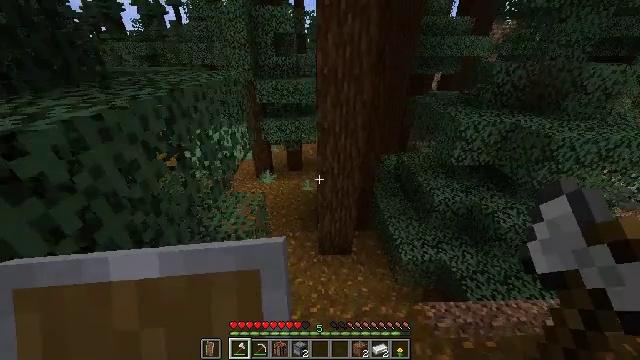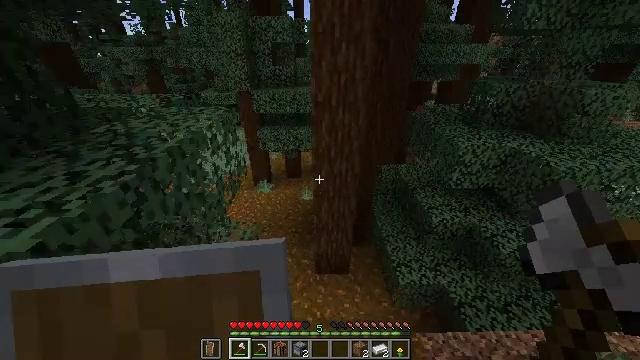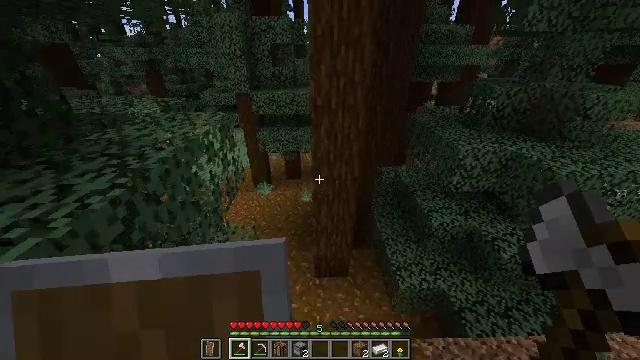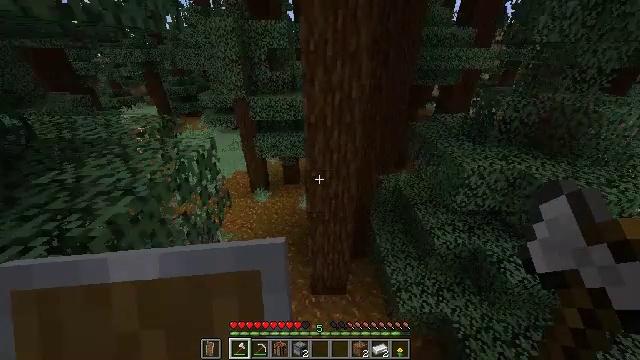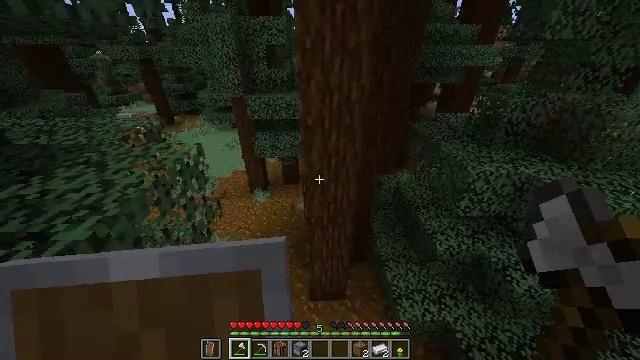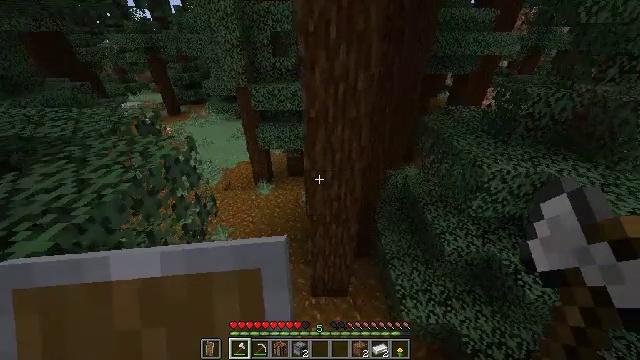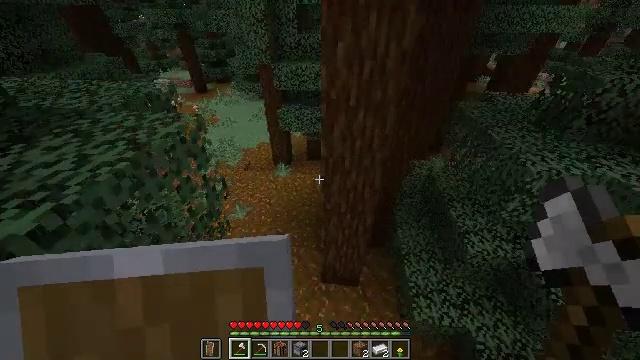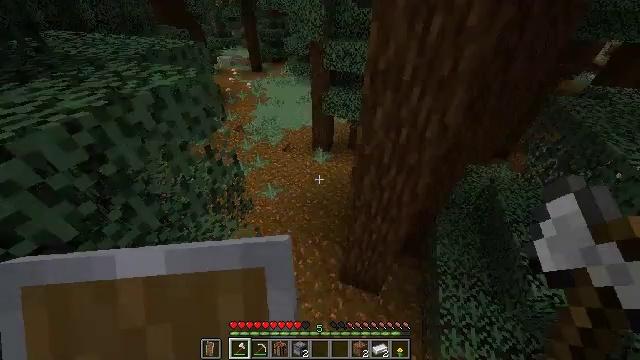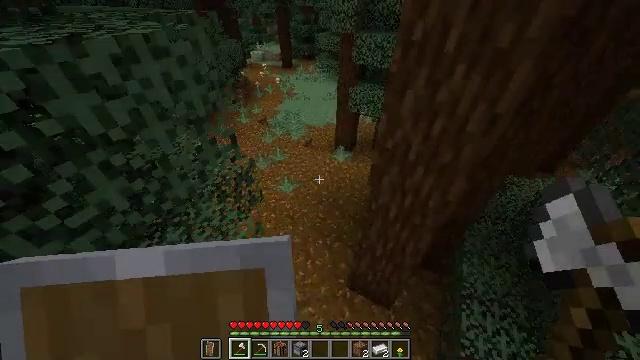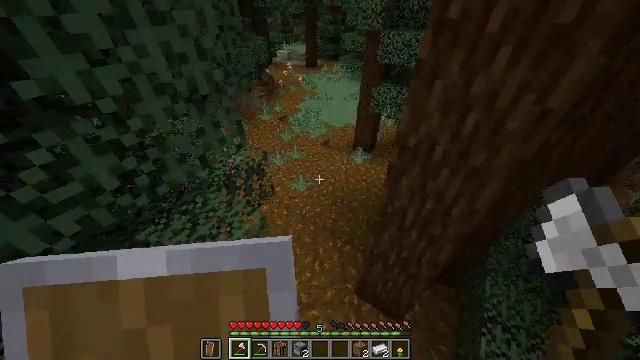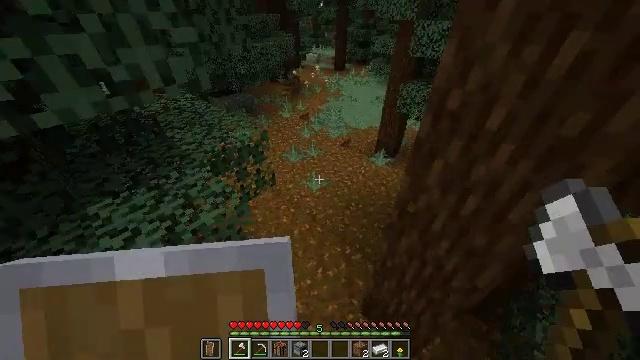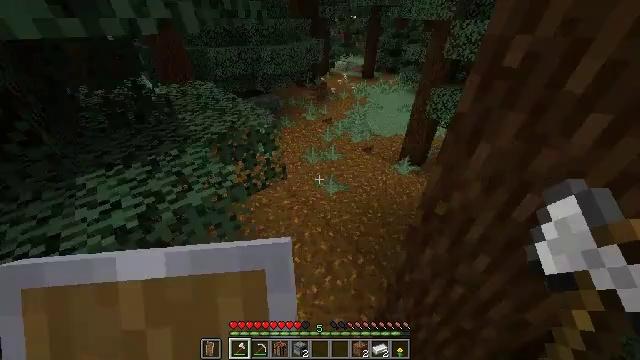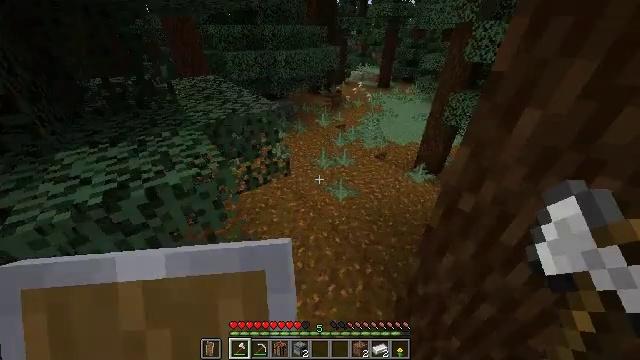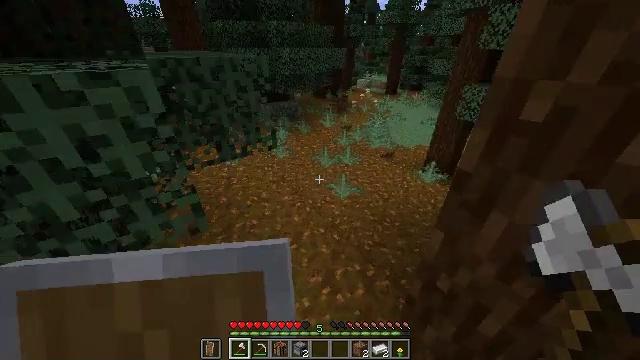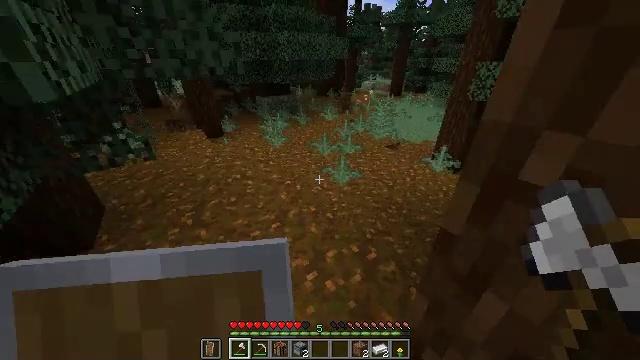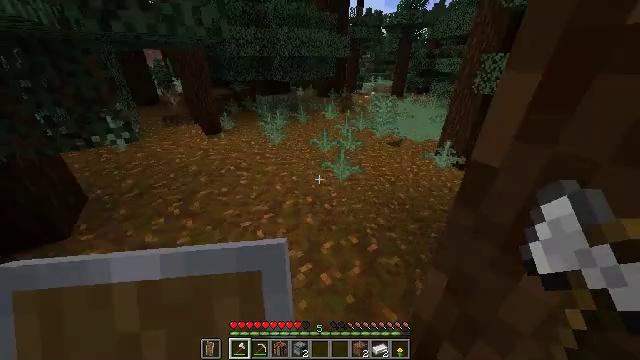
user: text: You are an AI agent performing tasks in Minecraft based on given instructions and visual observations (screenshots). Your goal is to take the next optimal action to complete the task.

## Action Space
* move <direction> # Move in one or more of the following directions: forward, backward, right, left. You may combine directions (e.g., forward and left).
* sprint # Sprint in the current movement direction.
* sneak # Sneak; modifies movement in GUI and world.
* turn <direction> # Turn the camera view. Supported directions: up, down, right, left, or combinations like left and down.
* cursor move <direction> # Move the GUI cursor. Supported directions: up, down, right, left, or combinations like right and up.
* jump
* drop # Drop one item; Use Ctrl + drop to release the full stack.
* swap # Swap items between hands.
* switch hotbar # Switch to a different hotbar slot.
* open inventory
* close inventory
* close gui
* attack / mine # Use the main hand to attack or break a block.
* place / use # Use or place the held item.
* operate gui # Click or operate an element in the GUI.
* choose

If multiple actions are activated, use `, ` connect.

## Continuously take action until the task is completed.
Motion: motion action
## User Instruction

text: Gather materials from the sweet berry bush.
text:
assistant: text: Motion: move forward, sprint, jump
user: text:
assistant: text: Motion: move forward, sprint, jump
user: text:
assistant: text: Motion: move forward, sprint, jump
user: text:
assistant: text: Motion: move forward, sprint, jump
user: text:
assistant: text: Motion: move forward, sprint, turn left and down
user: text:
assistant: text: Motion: move forward, sprint, turn left and down
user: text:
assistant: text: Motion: move forward, sprint, turn left and down
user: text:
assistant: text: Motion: move forward, sprint, turn left
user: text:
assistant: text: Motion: move forward, sprint, turn left
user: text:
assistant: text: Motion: move forward, sprint, turn left and up
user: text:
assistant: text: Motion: move forward, sprint, turn left and up, jump
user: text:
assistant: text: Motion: move forward, sprint, turn left and up, jump
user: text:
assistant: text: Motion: move forward, sprint, turn left and up, jump
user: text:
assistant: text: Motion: move forward, sprint, turn left and up, jump
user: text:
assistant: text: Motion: move forward, sprint, jump
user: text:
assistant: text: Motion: move forward, sprint, turn up, jump
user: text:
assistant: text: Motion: move forward, sprint, turn up, jump
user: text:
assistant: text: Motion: move forward, sprint, turn up, jump
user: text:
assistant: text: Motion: move forward, sprint, turn up, jump
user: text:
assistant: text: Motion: move forward, sprint, turn right and up, jump
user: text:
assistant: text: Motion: move forward, sprint, turn right and up, jump
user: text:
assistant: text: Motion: move forward, sprint, turn right, jump
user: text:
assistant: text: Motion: move forward, sprint, turn right, jump
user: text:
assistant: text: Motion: move forward, sprint, turn right, jump
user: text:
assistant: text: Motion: move forward, sprint, turn right, jump
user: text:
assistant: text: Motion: move forward, sprint, jump
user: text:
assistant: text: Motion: move forward, sprint, jump
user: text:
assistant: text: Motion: move forward, sprint, jump
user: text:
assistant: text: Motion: move forward, sprint, jump
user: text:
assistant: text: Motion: move forward, sprint, jump